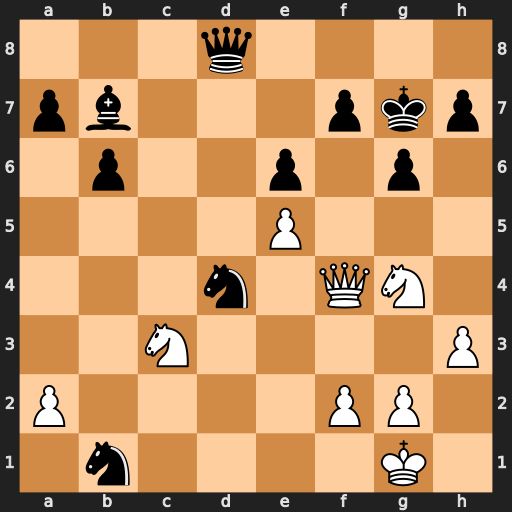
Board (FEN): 3q4/pb3pkp/1p2p1p1/4P3/3n1QN1/2N4P/P4PP1/1n4K1
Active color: w
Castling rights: -
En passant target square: -
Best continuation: Qh6+ Kh8 Nf6